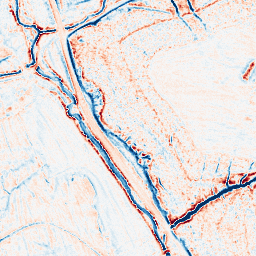
Category: edge_preserving
Decomposition family: anisotropic_diffusion
Decomposition parameters: iterations: 20
kappa: 100
gamma: 0.1
Upsampling method: sinc_blackman
Upsampling parameters: scale: 2
kernel_size: 8
Upsampling scale: 2